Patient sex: M
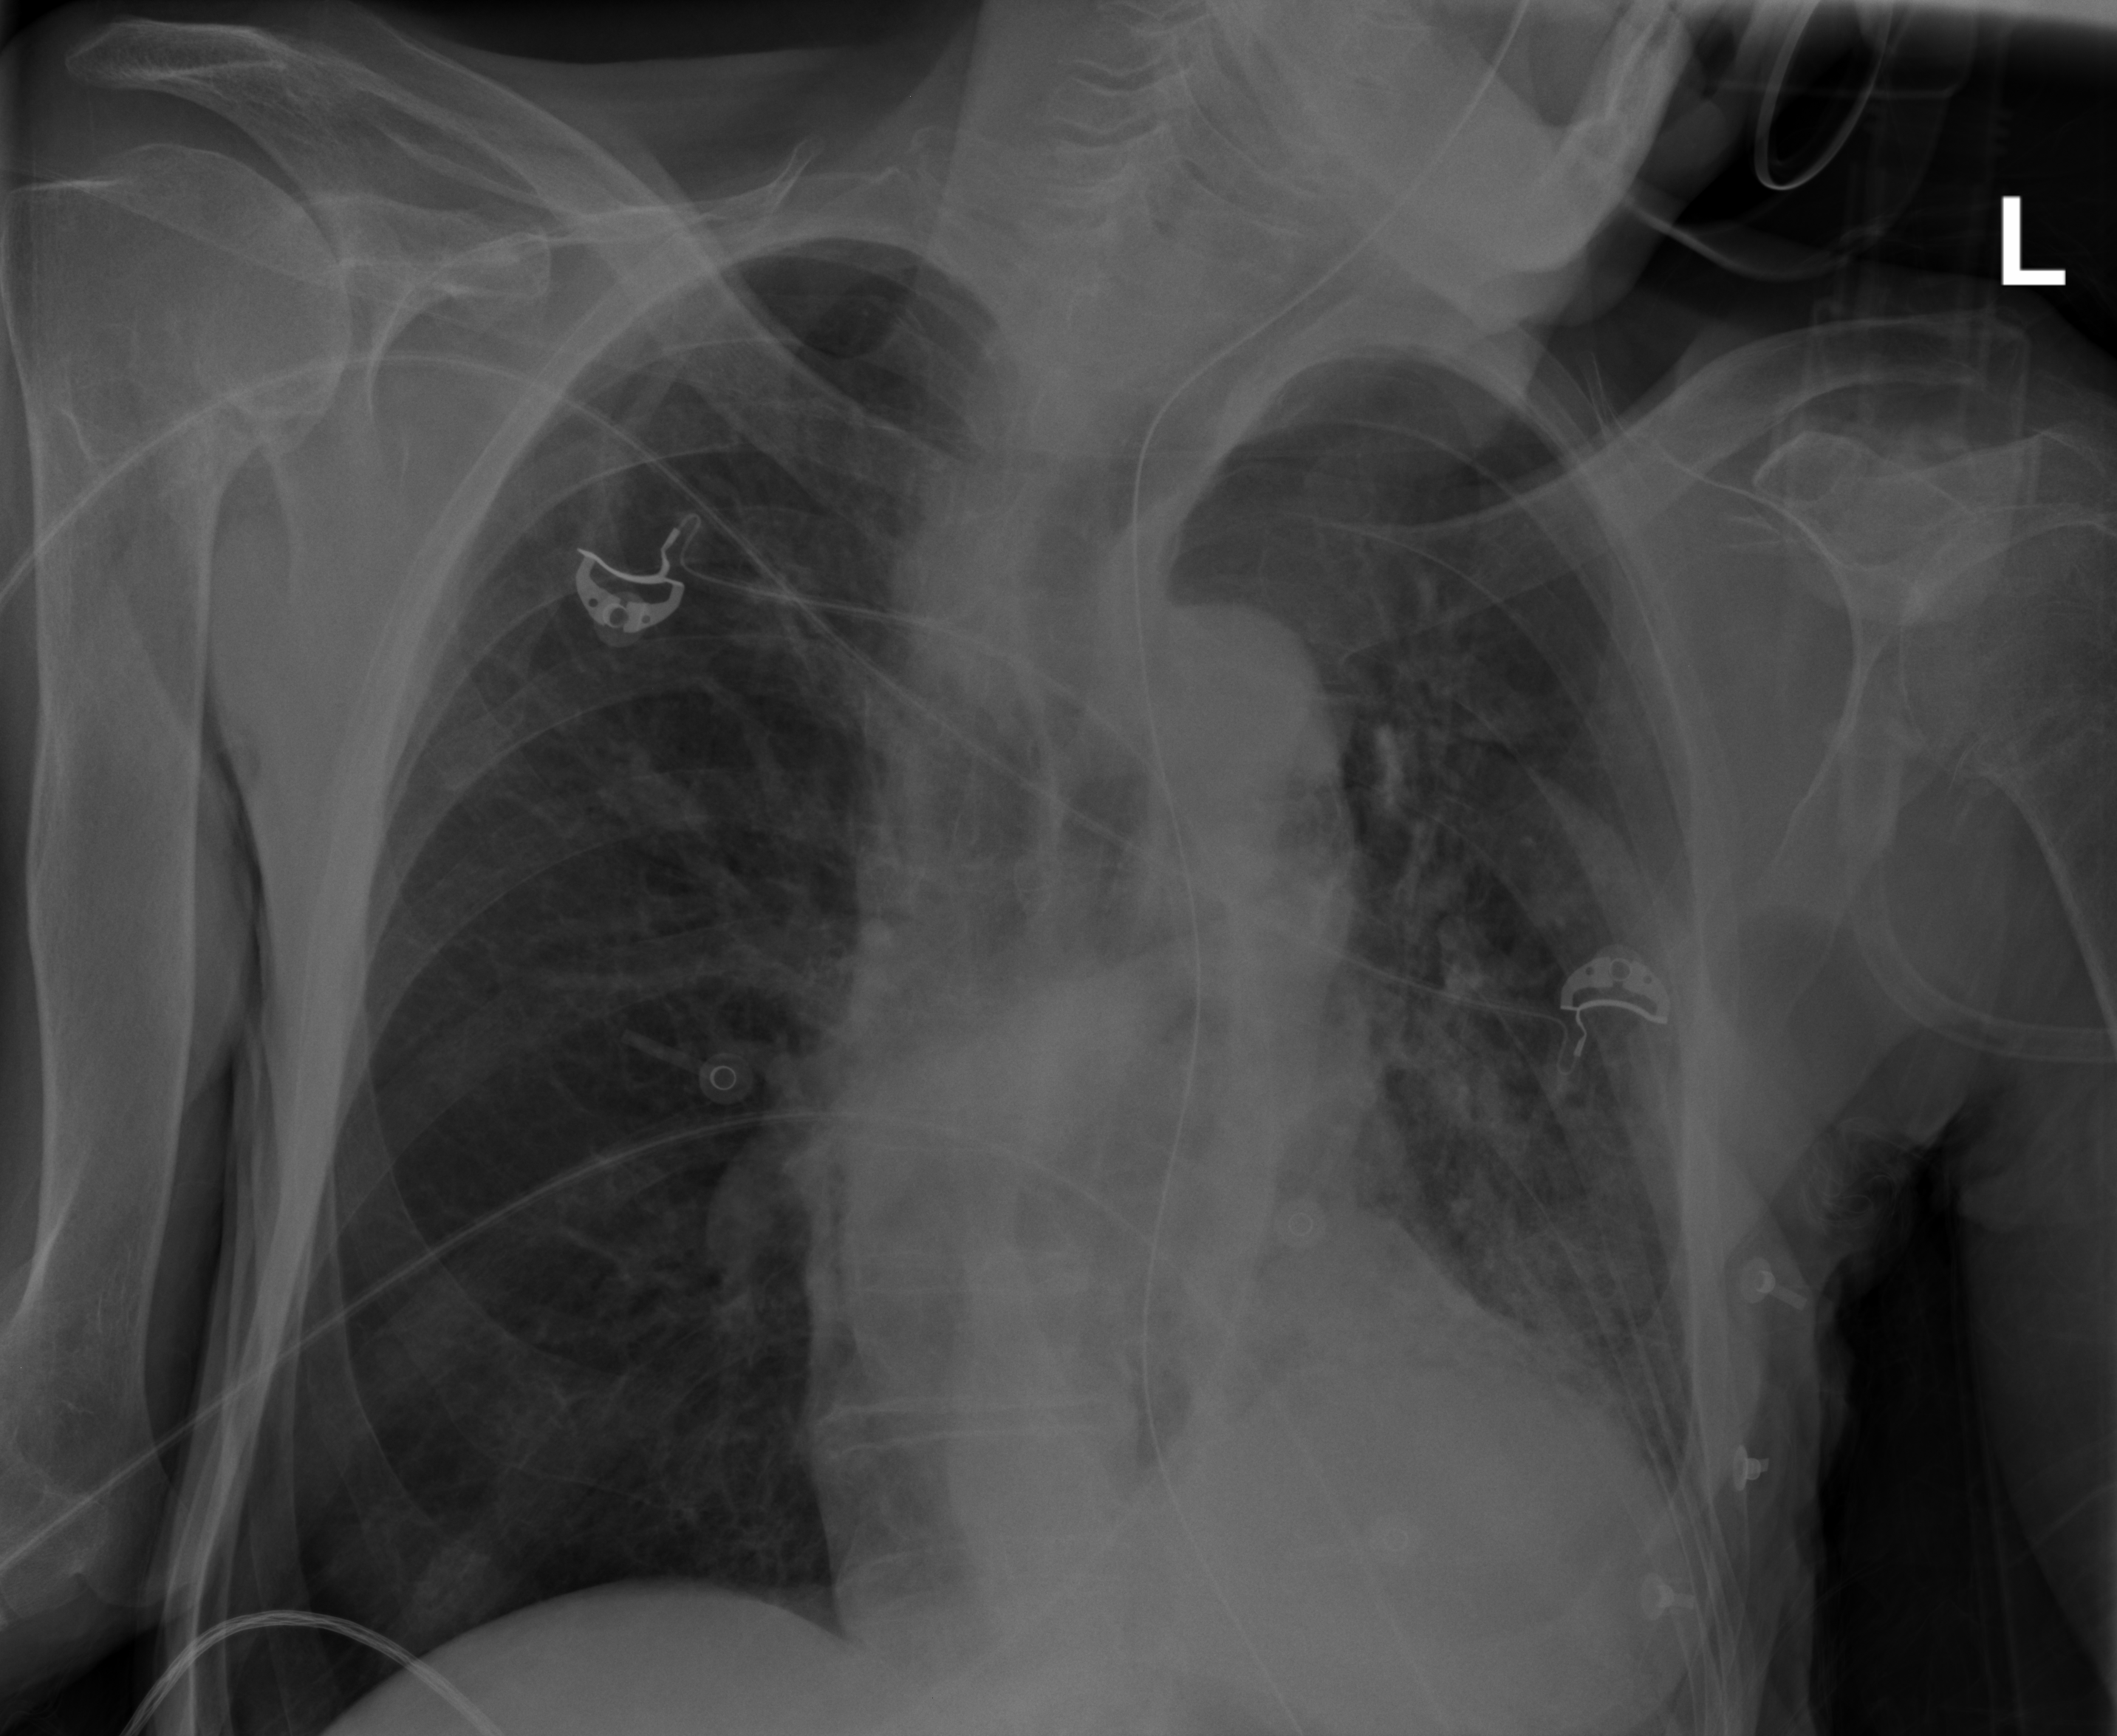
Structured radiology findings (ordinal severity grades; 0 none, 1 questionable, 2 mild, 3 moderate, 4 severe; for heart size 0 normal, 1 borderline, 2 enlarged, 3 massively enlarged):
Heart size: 0
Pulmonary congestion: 0
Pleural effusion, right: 0
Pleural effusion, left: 0
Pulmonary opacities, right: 0
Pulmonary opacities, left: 1
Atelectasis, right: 0
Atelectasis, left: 2